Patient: sex M, age 64
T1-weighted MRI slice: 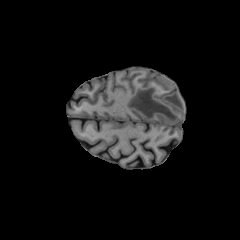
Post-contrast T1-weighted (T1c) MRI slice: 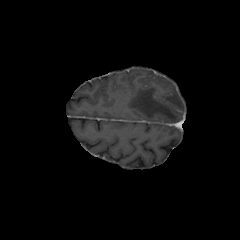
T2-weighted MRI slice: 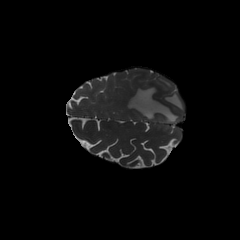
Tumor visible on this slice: yes
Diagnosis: Glioblastoma, IDH-wildtype
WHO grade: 4